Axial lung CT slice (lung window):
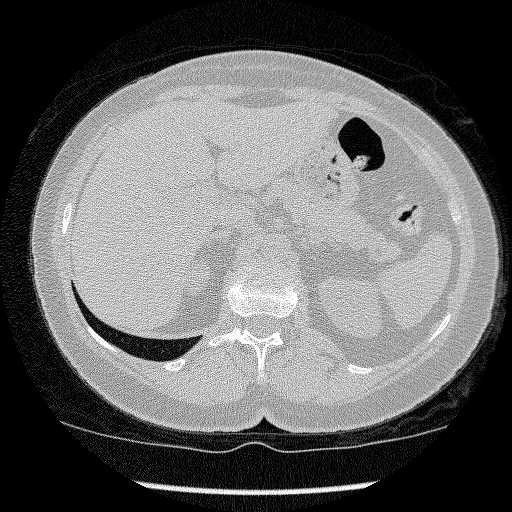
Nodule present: no